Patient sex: F
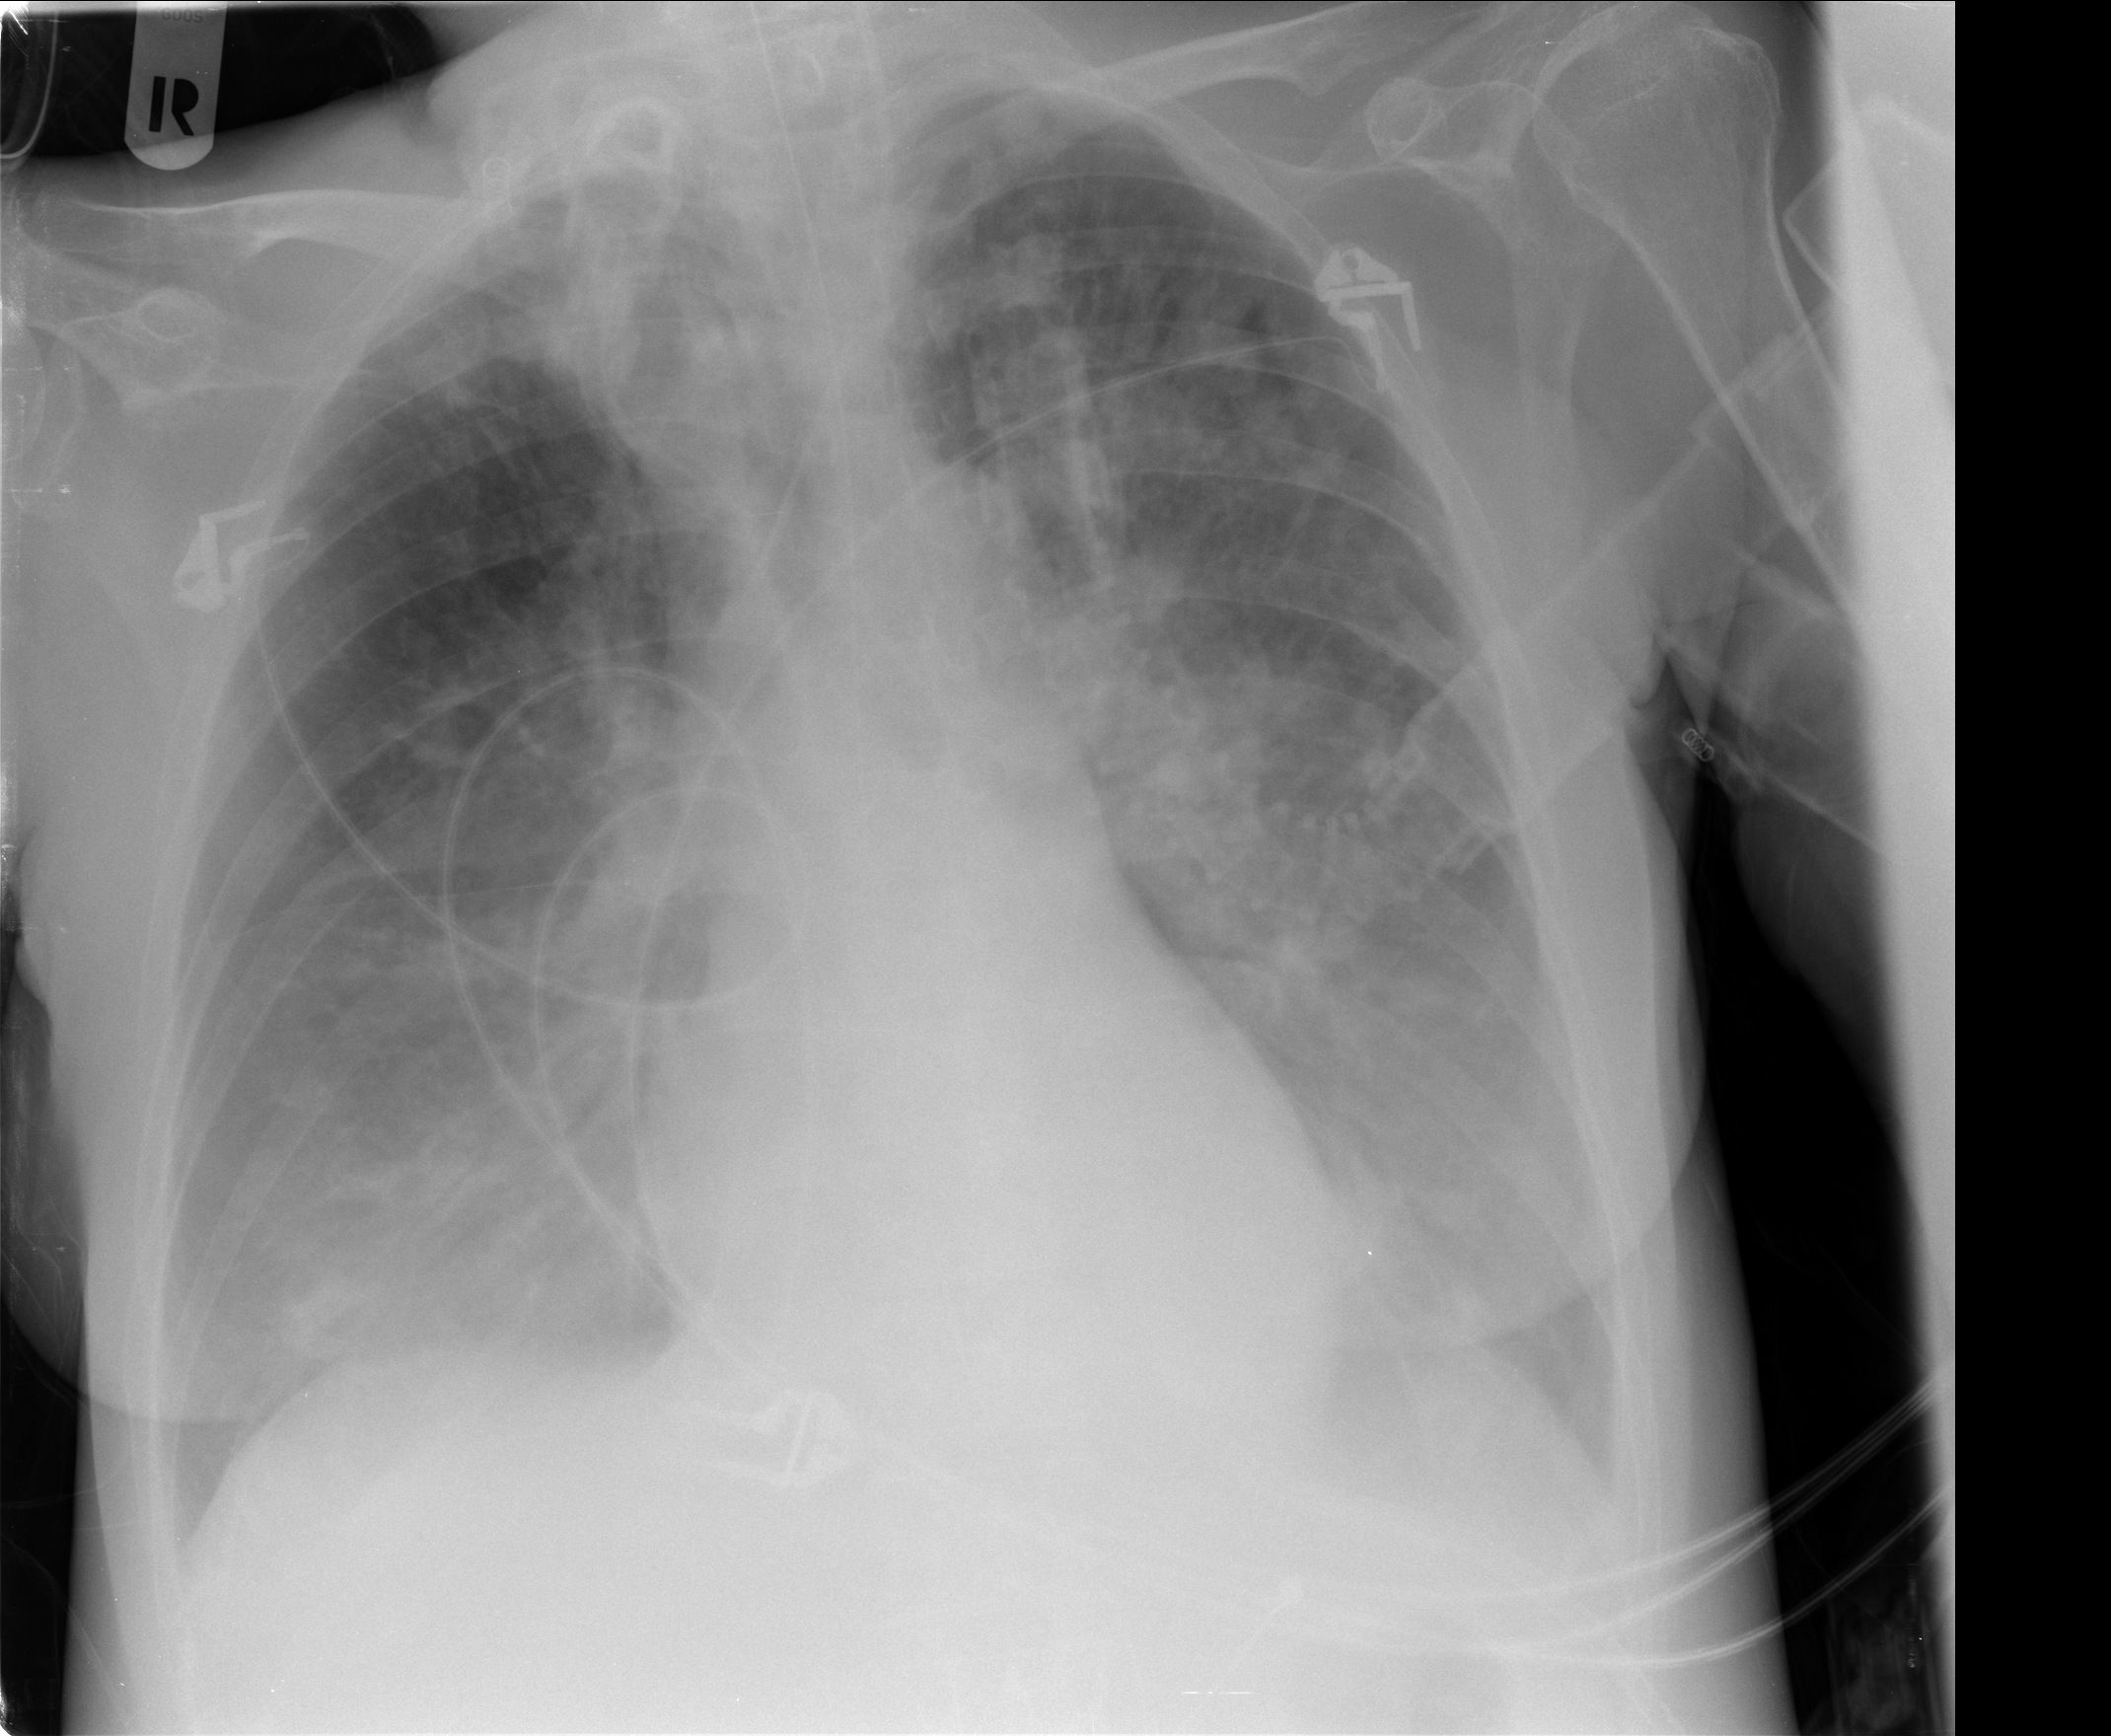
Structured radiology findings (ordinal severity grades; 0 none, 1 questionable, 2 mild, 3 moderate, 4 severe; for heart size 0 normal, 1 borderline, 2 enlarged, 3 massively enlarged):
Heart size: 0
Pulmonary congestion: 0
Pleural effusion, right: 0
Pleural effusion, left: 1
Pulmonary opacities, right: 3
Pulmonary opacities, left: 3
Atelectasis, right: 3
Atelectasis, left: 2